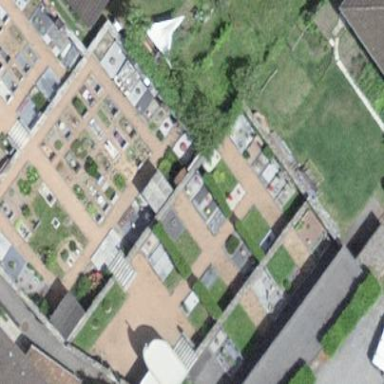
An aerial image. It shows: Cemetery.